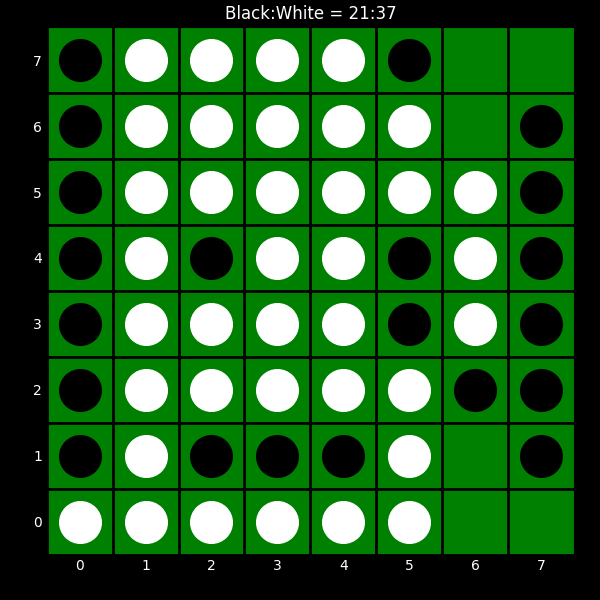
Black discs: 21
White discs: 37